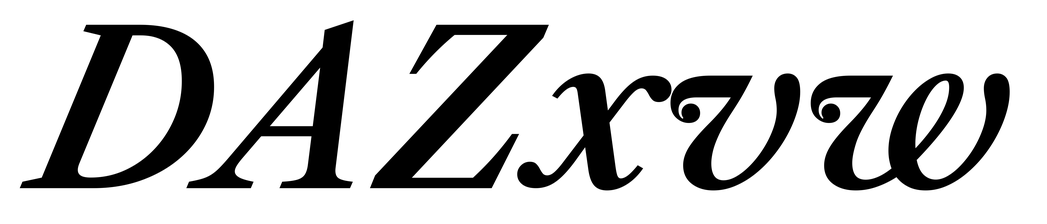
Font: LibreCaslonText-Italic_SemiBold_Italic